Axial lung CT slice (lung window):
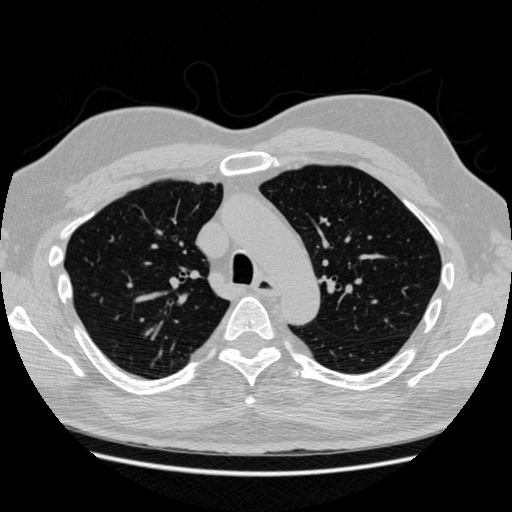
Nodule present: no